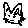
Label: cat